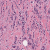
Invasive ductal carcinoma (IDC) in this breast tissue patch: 1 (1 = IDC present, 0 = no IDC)